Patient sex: M
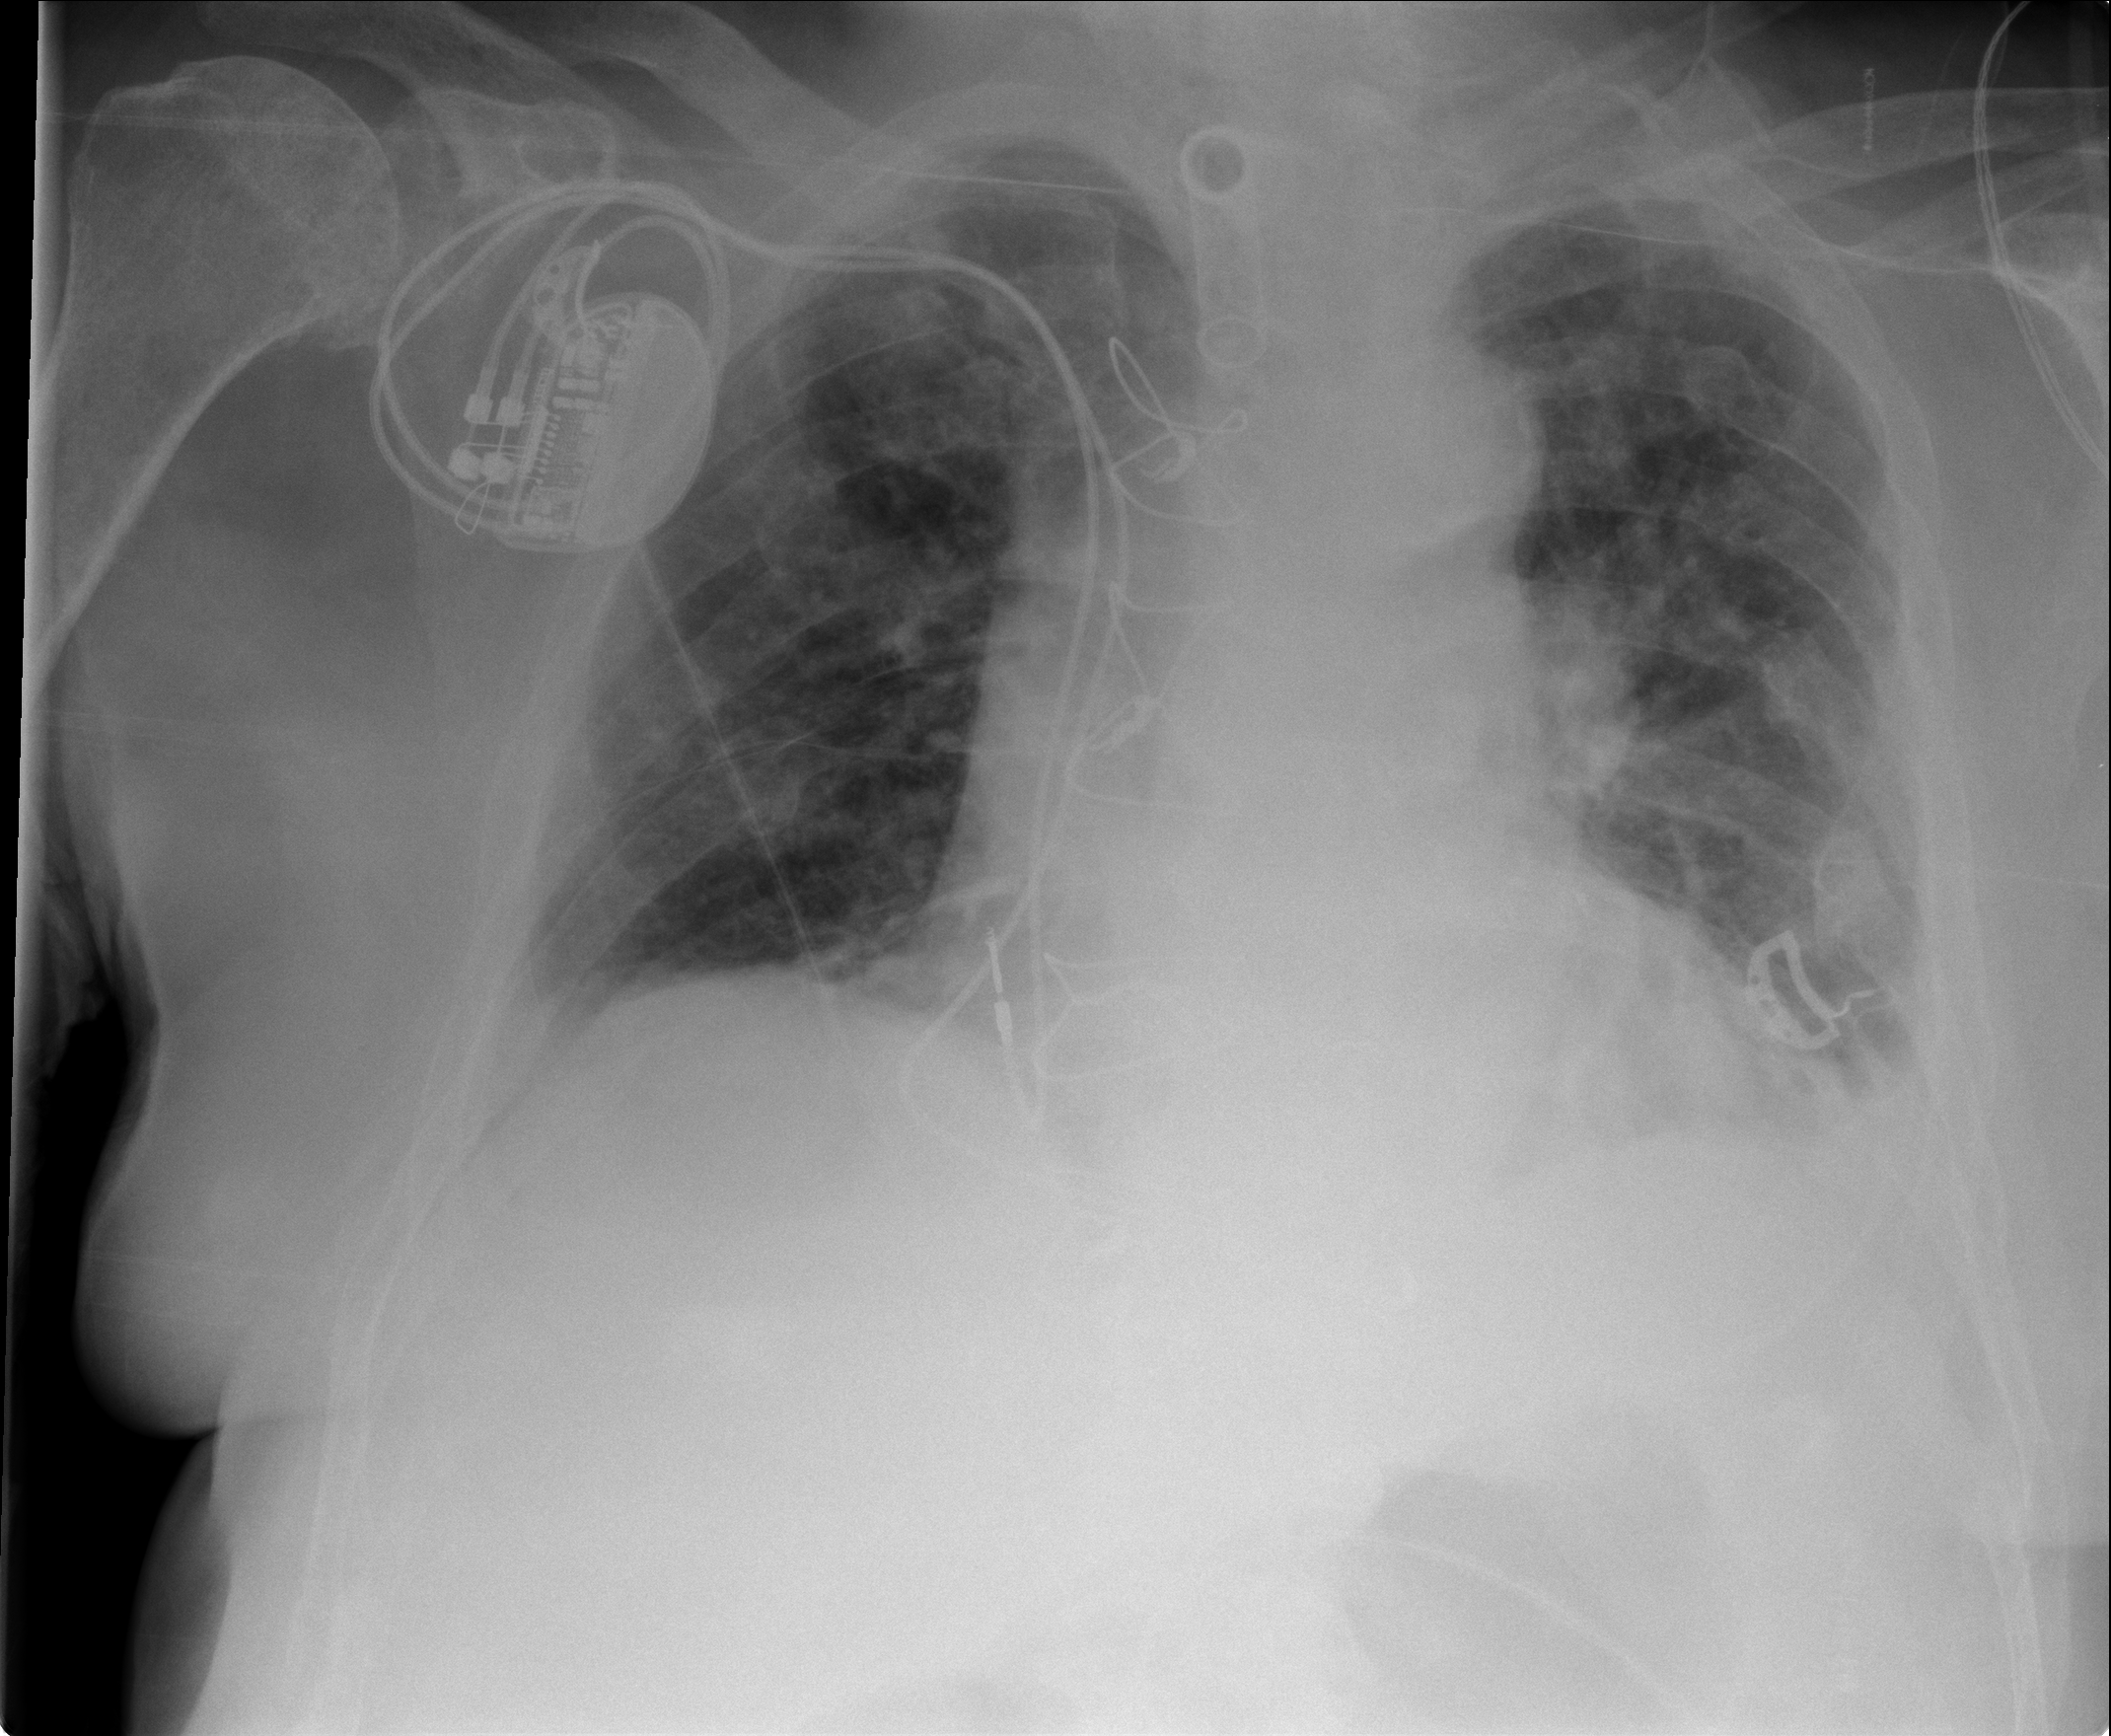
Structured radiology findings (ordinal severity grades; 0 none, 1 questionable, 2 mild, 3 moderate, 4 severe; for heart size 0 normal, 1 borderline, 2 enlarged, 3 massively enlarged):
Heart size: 1
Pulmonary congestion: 2
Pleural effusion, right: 2
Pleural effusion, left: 2
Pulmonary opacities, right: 2
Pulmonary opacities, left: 2
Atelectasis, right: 2
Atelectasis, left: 2